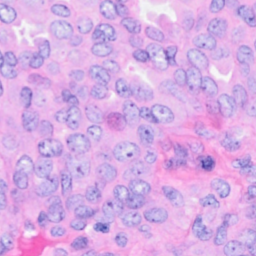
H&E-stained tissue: Breast